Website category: sports
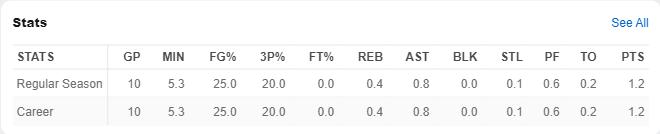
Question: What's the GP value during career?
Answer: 10

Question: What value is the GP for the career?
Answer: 10

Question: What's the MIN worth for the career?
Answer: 5.3

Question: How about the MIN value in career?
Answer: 5.3

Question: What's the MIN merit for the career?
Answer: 5.3

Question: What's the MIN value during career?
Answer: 5.3

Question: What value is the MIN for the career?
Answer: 5.3

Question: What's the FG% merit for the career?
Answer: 25.0

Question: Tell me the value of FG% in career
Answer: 25.0

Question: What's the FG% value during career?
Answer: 25.0

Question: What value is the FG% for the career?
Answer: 25.0

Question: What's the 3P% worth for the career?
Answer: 20.0

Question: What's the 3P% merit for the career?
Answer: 20.0

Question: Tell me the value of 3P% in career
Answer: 20.0

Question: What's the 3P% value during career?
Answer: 20.0

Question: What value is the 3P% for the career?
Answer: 20.0

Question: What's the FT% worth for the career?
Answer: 0.0

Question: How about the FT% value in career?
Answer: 0.0

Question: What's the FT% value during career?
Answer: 0.0

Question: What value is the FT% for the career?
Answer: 0.0

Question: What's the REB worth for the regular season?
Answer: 0.4

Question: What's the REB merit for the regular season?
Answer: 0.4

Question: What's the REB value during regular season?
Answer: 0.4

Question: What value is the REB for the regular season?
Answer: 0.4

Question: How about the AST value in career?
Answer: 0.8

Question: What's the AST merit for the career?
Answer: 0.8

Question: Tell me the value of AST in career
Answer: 0.8

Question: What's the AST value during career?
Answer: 0.8

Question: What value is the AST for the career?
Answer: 0.8

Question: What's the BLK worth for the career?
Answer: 0.0

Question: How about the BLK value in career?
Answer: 0.0

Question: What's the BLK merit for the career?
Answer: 0.0

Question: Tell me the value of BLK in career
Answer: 0.0

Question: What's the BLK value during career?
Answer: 0.0

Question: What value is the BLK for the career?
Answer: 0.0

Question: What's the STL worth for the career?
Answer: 0.1

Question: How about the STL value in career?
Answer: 0.1

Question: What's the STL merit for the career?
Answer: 0.1

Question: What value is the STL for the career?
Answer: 0.1

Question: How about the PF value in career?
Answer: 0.6

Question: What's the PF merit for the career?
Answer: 0.6

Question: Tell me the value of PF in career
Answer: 0.6

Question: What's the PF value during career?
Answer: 0.6

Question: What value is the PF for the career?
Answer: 0.6

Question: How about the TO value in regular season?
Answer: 0.2

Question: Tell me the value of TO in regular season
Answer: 0.2

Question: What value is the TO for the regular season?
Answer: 0.2

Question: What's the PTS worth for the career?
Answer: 1.2

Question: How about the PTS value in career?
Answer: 1.2

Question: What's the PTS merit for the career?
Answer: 1.2

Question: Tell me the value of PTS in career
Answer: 1.2